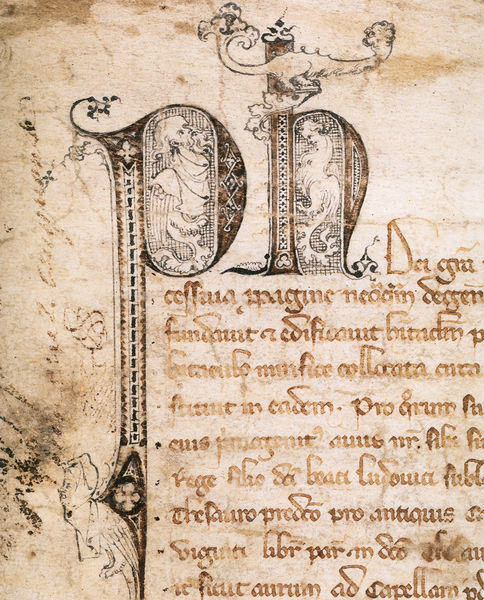
Titel: Charta Philipps V. für die Sainte-Chapelle von Paris
Institution: Paris, Archives nationales
Schlagwörter: kopf, mann, vogel, blume, braun, ornament, alt, gesicht, kirche, blatt, schrift, schriftzug, detail, floral, verzierung, deutsch, buch, kreuz, groß, seite, text, buchstaben, initiale, tinte, flecken, drache, vogelmensch, latein, lateinisch, dreipass, buchmalerei, buschstaben, n, h, scchrift, p, romisch, 1000, ph, pn